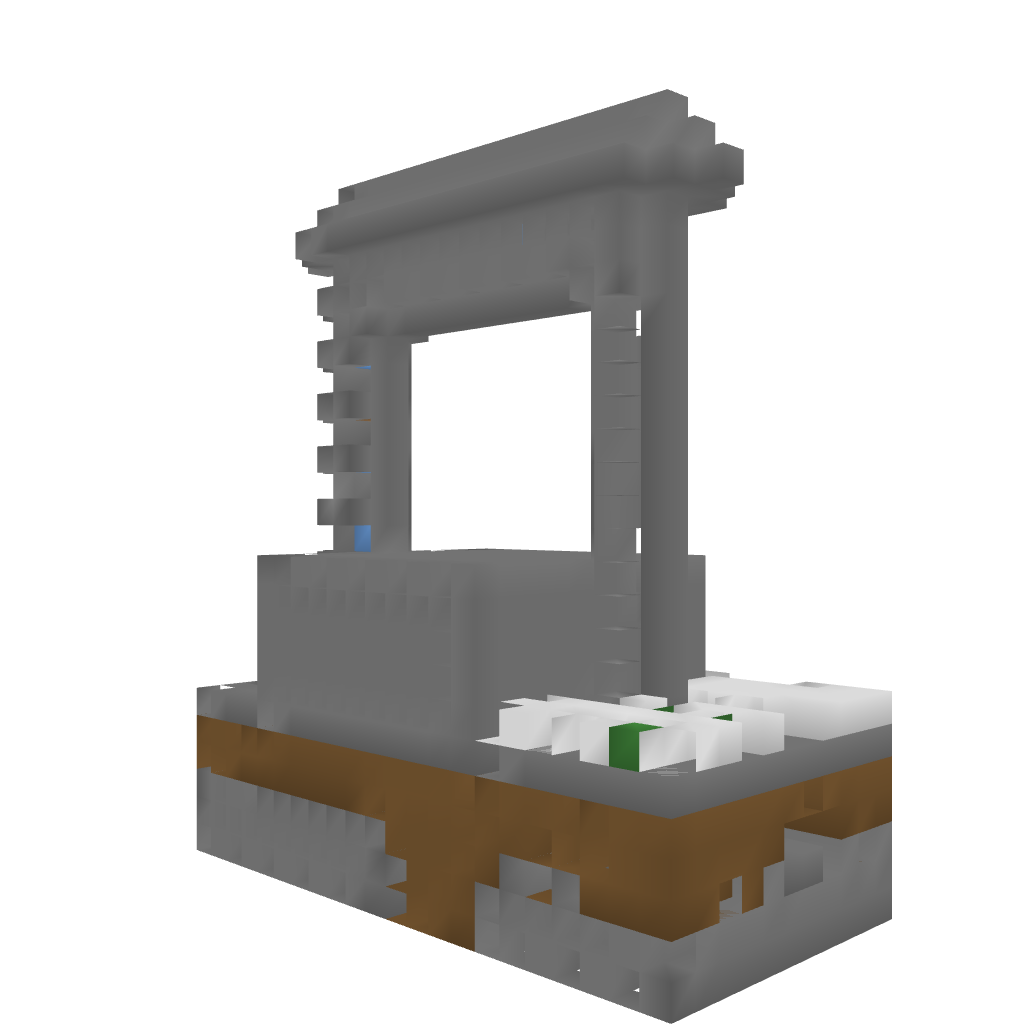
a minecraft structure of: skeleton grinder bad low quality